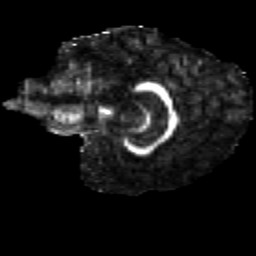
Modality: FA
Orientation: sagittal
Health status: healthy
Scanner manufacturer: siemens
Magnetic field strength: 3 T
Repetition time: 12 s
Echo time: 0.092 s